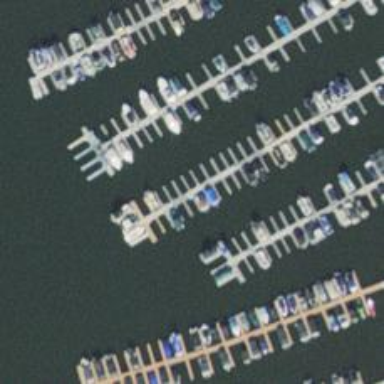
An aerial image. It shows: Man-made pier.